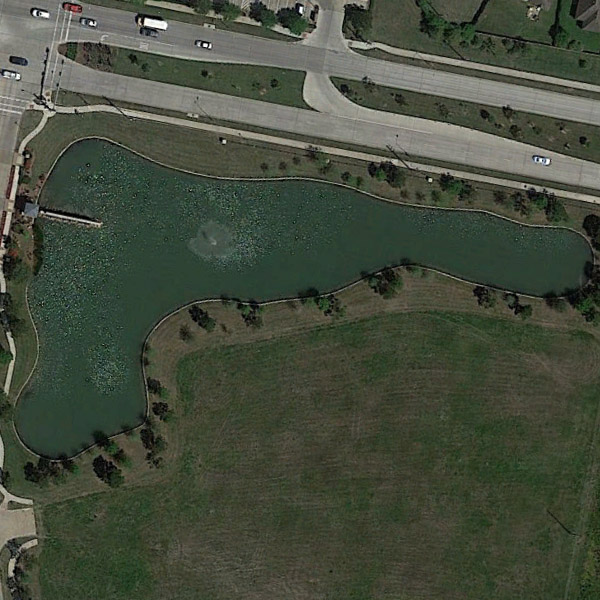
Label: Pond